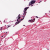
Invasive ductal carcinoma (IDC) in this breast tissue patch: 0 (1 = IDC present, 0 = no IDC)